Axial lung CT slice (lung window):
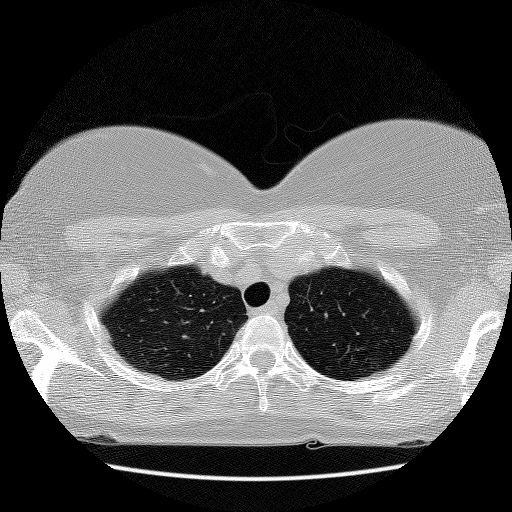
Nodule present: no